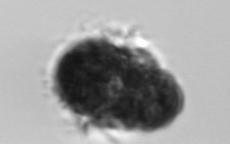
Label: Mesodinium